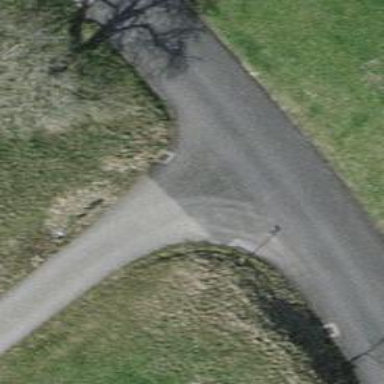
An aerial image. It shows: Guidepost providing information.